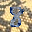
Label: 8